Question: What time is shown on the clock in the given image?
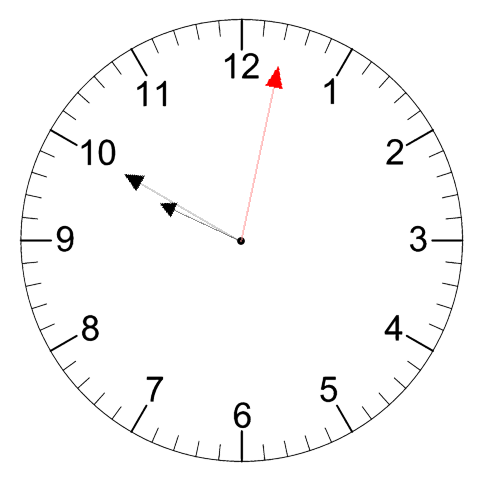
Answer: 09:50:02